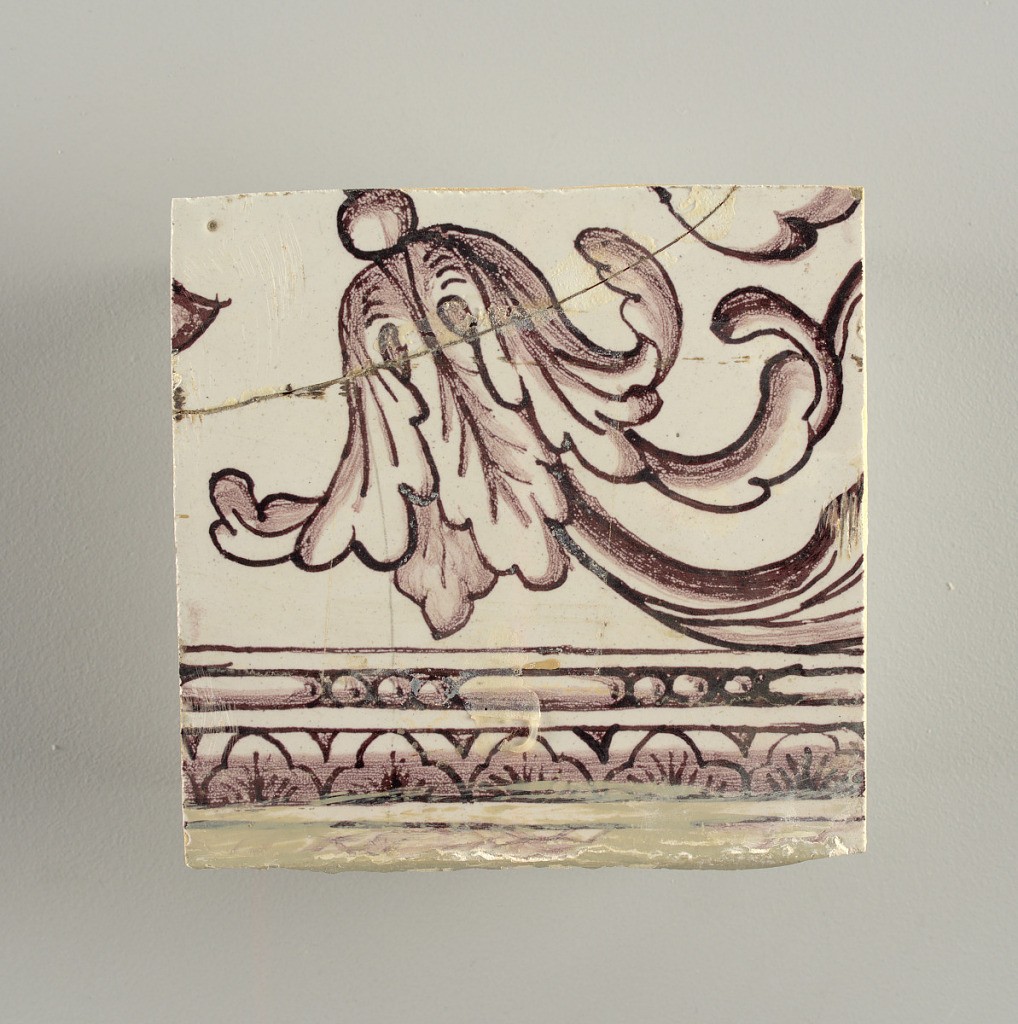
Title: Wall facing
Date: ca. 1725
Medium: Tin-glazed earthenware, underglaze
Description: Horizontal rectangle.  Thirty-seven tiles wide and twenty-one high with opening for door or window nineteen and one-half tiles high and twelve wide.  To left and right of opening, centered canopy above. Left, woman representing Hope, right, a sculputure urn.  Centered above opening, a mascaron.  Arabesque design of foliage.